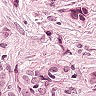
Metastatic tissue present: yes